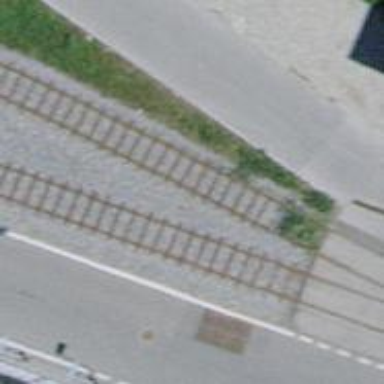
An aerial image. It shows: Single railway spur track.